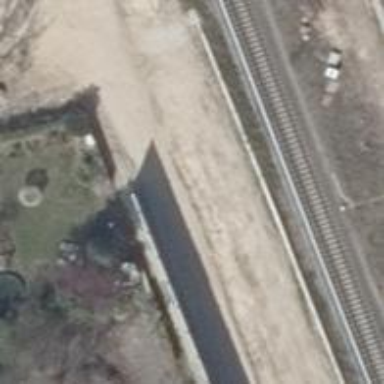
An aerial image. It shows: Railway crossing with lights and full barrier.